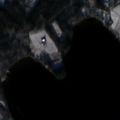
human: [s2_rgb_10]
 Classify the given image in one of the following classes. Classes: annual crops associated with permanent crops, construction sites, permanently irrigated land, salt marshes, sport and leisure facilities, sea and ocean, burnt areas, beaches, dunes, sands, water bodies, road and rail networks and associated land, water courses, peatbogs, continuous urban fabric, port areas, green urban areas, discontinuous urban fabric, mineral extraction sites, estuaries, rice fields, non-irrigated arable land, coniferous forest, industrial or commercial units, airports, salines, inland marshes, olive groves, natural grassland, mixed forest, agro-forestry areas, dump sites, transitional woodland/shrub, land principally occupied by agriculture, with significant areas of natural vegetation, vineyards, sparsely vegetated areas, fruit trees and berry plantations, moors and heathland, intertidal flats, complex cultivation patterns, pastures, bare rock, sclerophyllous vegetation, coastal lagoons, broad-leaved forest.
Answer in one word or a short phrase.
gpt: broad-leaved forest, coniferous forest, mixed forest, transitional woodland/shrub, water bodies